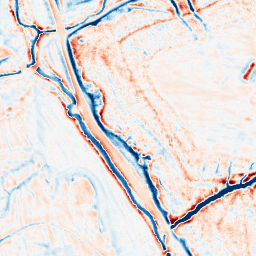
Category: edge_preserving
Decomposition family: bilateral
Decomposition parameters: d: 15
sigma_color: 75
sigma_space: 75
Upsampling method: bicubic_3x
Upsampling parameters: scale: 3
Upsampling scale: 3